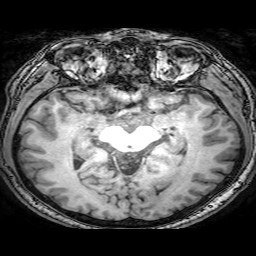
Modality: T1w
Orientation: coronal
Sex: male
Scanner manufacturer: philips
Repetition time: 0.008071 s
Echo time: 0.00369 s